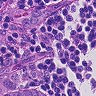
Metastatic tissue present: yes